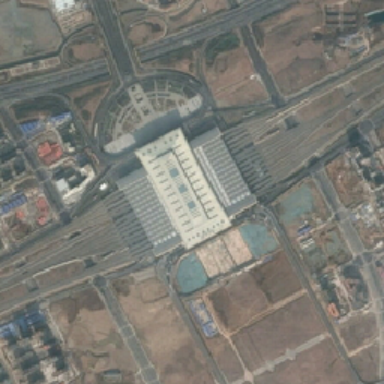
Some buildings and many baeland are on both sides of the station .